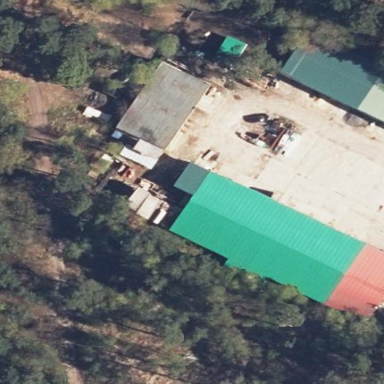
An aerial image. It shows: Industrial building.